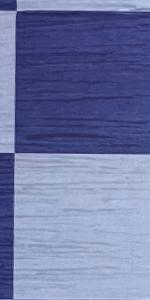
Label: Empty